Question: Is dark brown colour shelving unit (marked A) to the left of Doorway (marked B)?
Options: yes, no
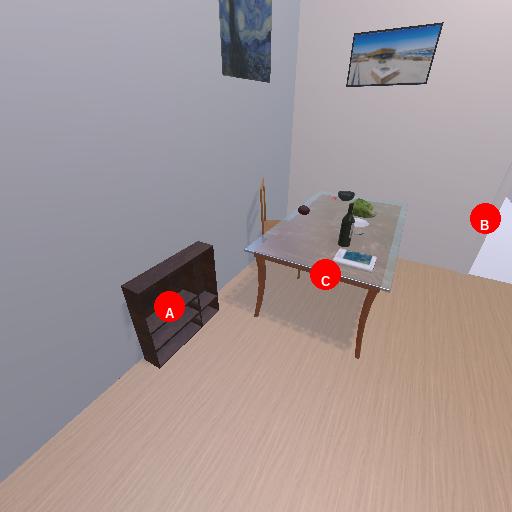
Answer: yes